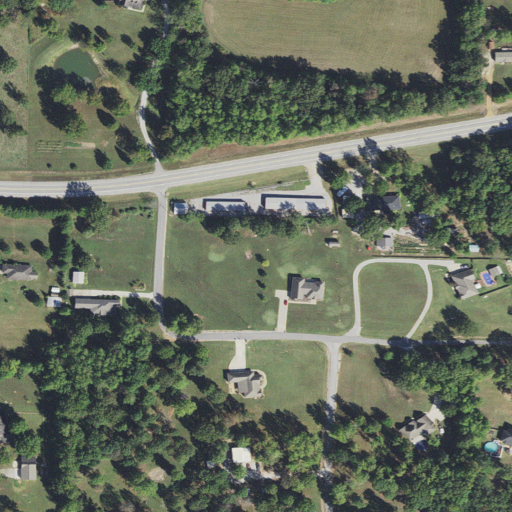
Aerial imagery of mountain in Arkansas named Waits Hill containing pasture, deciduous forest, low intensity development, open development, medium intensity development, and grassland